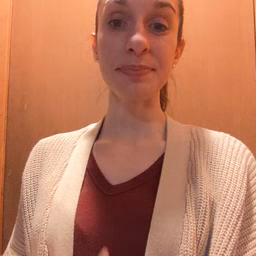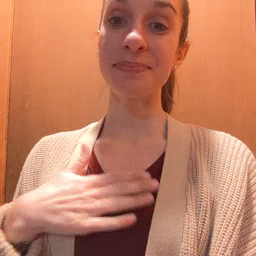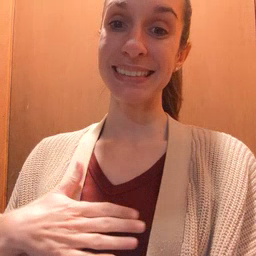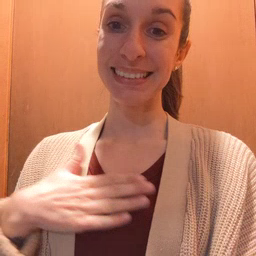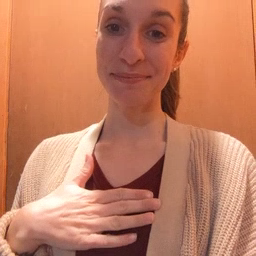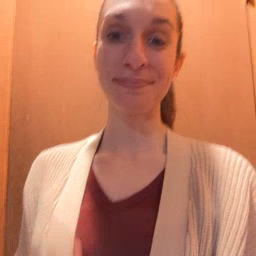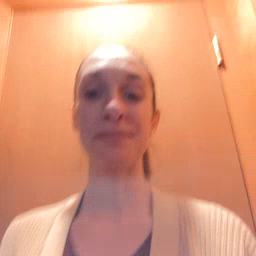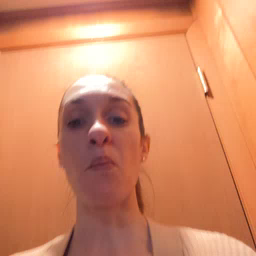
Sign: please